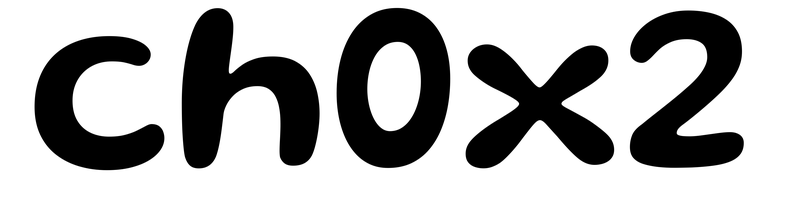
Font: Gluten_Medium